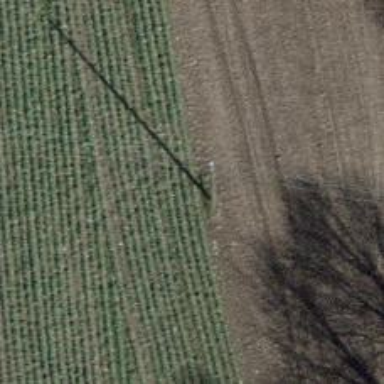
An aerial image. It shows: Minor power line with three cables.